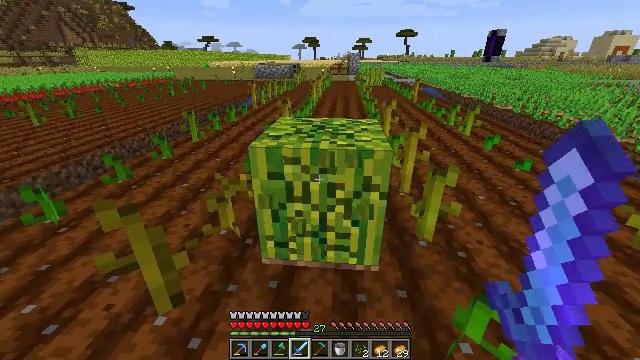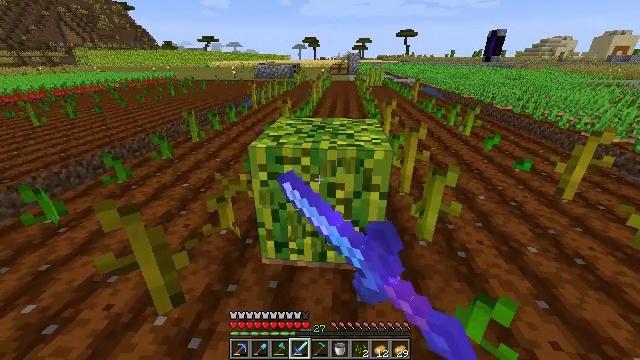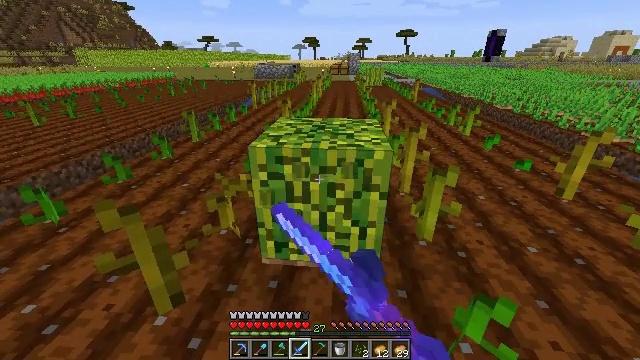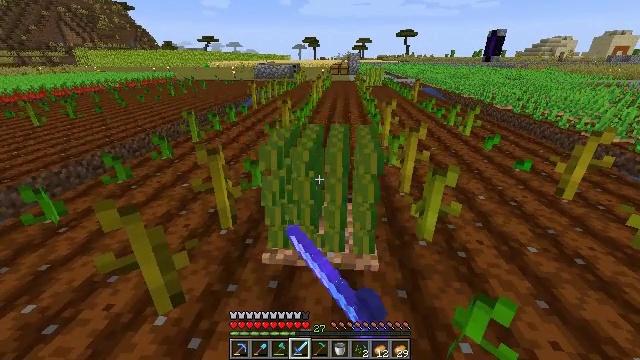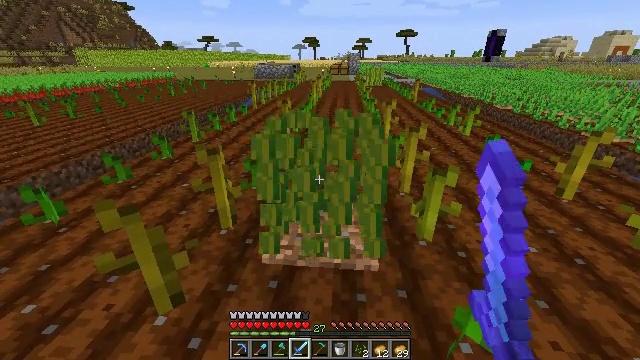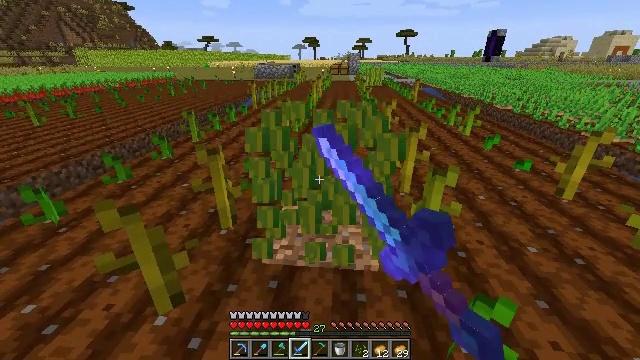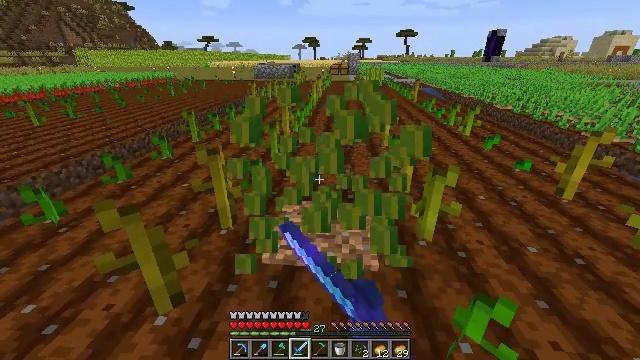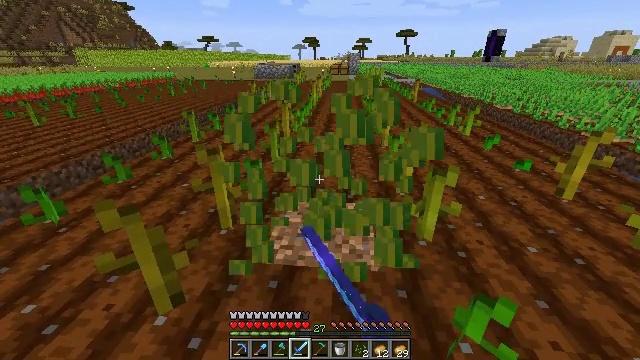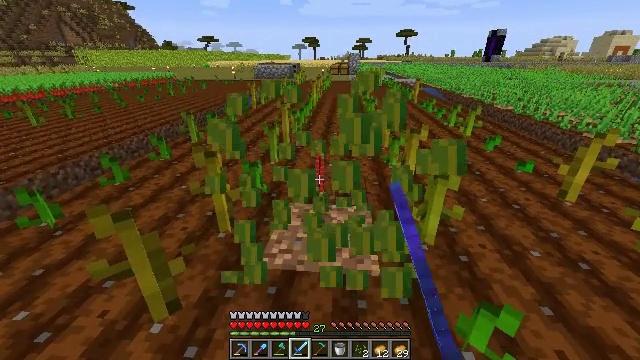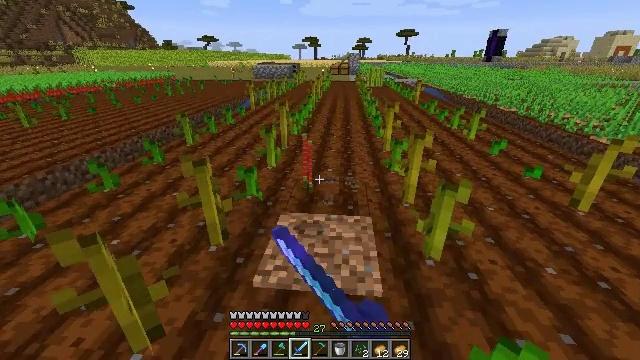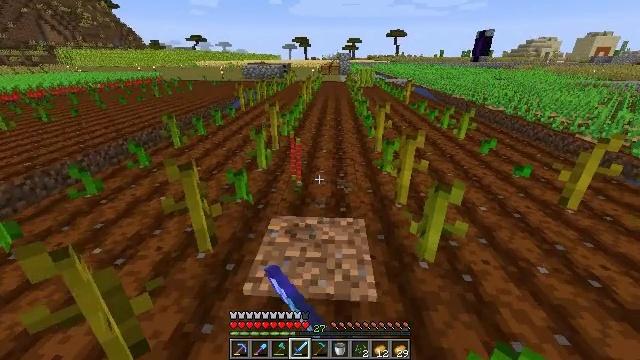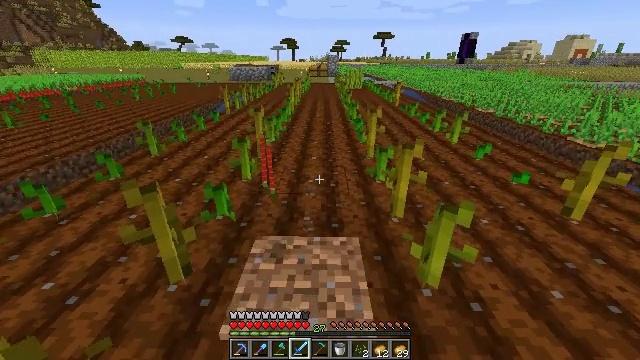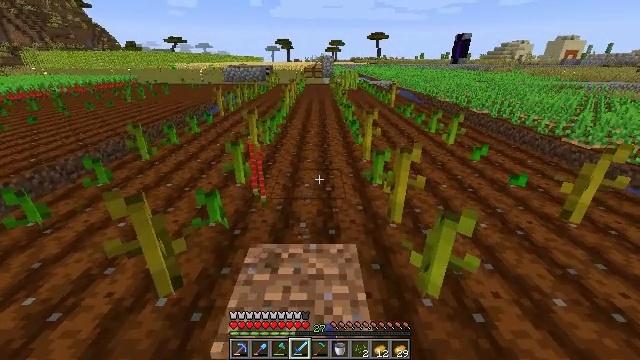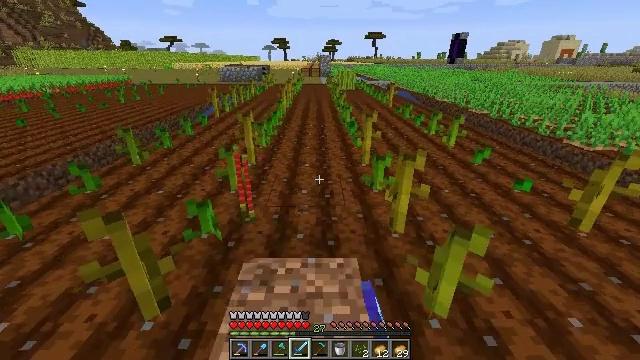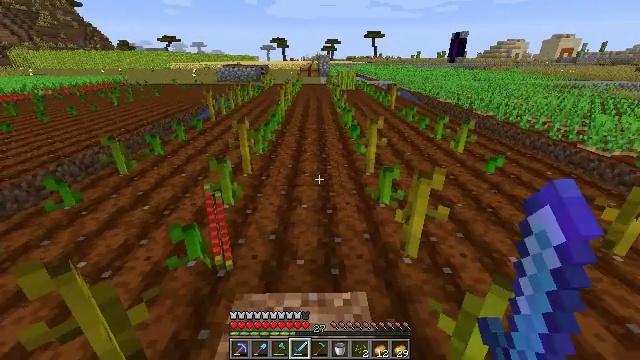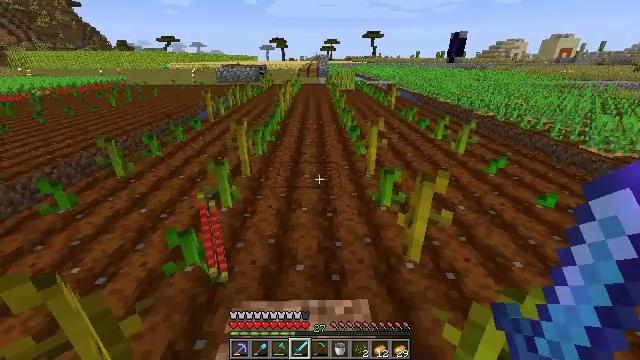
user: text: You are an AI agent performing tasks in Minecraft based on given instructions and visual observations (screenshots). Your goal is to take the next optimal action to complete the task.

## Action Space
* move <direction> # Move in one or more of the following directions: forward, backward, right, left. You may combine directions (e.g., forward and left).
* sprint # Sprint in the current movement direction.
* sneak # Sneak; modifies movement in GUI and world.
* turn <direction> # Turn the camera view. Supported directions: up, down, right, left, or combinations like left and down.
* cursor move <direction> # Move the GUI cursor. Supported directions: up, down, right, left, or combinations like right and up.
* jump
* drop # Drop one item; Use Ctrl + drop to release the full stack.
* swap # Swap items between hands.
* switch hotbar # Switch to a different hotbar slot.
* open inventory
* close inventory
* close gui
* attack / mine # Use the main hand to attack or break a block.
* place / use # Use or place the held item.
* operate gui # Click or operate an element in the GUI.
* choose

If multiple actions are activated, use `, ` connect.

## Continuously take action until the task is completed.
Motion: motion action
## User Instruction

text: Gather melon for food.
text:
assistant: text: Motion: attack / mine
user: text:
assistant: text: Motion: attack / mine
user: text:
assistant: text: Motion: attack / mine
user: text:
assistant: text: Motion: attack / mine
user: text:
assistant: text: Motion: attack / mine
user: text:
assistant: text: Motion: attack / mine
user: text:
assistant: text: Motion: attack / mine
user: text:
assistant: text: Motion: move forward, attack / mine
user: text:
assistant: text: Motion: move forward
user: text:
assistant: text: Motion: move forward, turn right
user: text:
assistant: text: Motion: move forward, turn right
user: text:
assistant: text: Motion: move forward, turn right
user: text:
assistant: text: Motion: move forward
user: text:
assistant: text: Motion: move forward
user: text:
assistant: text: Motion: move forward
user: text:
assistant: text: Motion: move forward
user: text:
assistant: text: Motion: move forward
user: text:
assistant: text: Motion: move forward and move left
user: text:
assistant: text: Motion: move forward and move left
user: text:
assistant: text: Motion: move forward and move left
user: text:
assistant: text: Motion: move forward and move left
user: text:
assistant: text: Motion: move forward
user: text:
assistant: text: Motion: move forward and move right
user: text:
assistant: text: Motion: move forward and move right
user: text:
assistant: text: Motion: move forward and move right
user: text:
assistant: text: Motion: move forward and move right
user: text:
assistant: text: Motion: move forward and move right
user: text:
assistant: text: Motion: move forward and move right
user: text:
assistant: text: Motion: move forward and move right
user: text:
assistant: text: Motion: move forward and move right